Question: I have installed Visual Studio 2015 Preview.
Now I am trying to create new report(.rdlc) from Add New Item Dialog
But I am not able to View Reporting Template option in my Add New Item Wizard, Below is the image of my Issue:

Can anyone please help me how to add Reporting Template in Add New Item Wizard
Thanks in Advance
Mr. GO
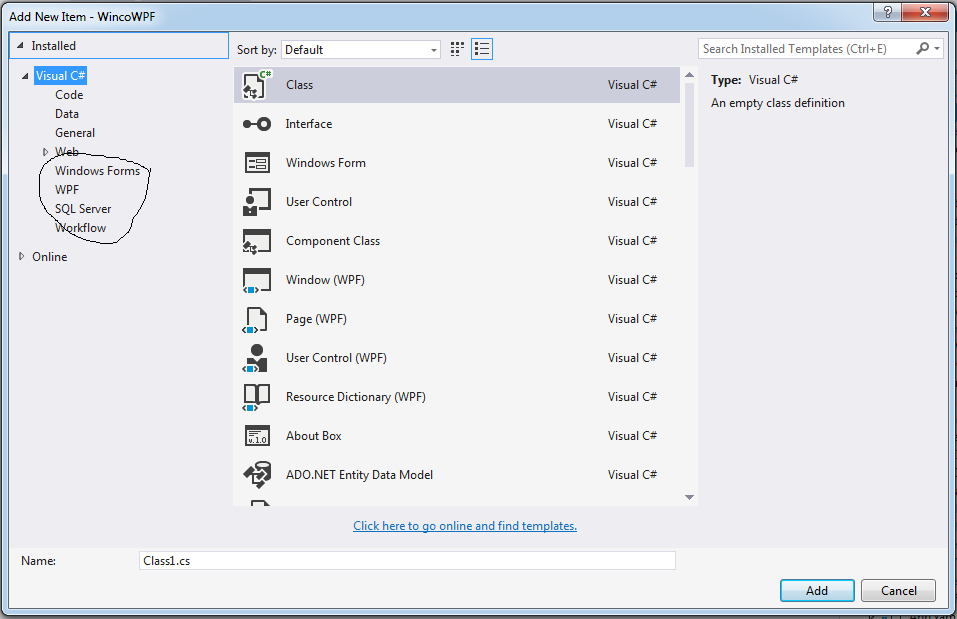
Answer: Got to Control Panel->Programs->Programs and Features.
Select you Visual Studio Version, right click and 'Change'.
The Visual Studio Setup splashscreen should appear, Click on Modify at
the bottom left, and then under 'Windows and Web Development' select
Microsoft SQL Server Data Tools. The Reporting option should then appear in
your installed updates.